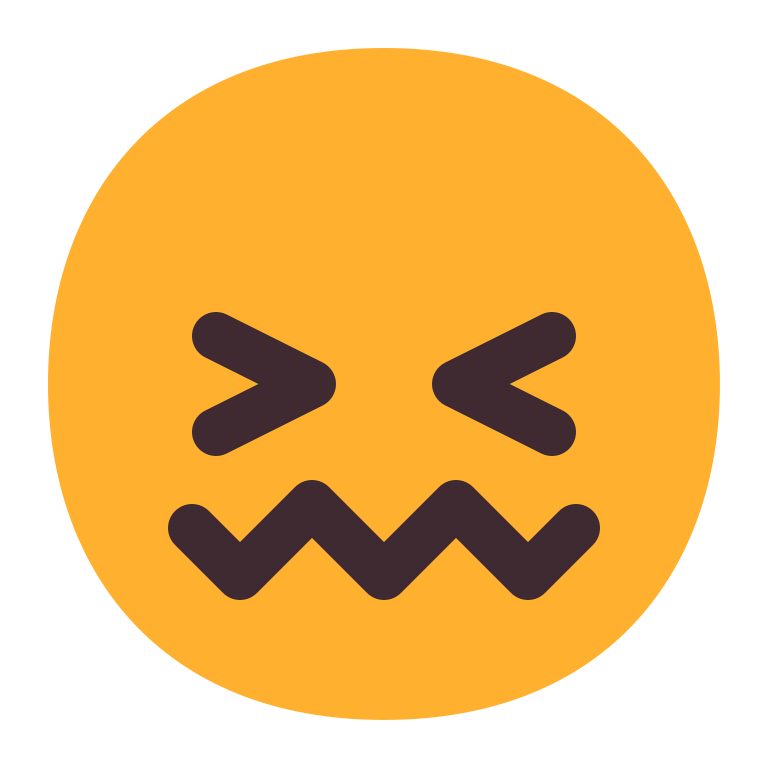
confounded face flat